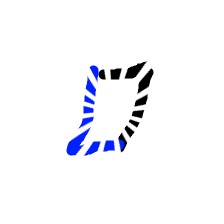
Shape: parallelogram